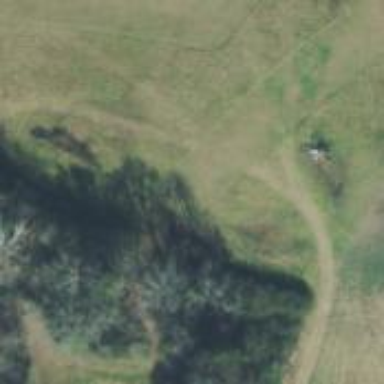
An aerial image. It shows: Disc golf hole.